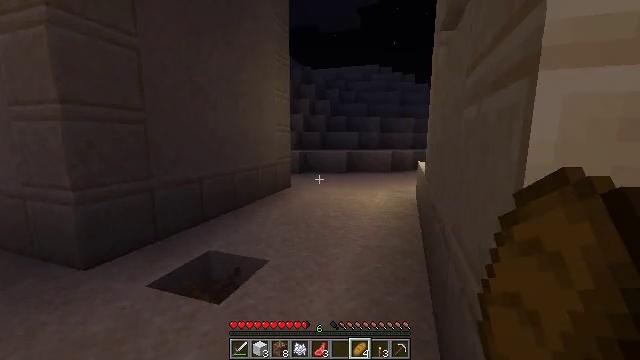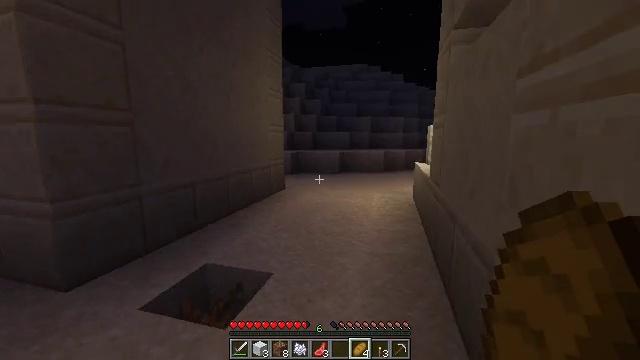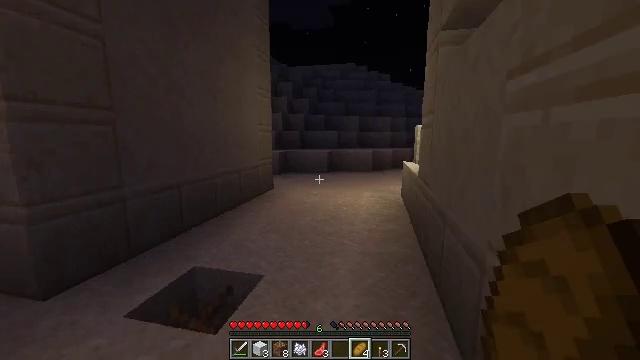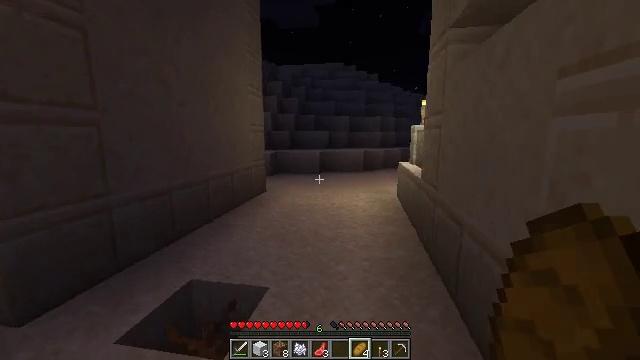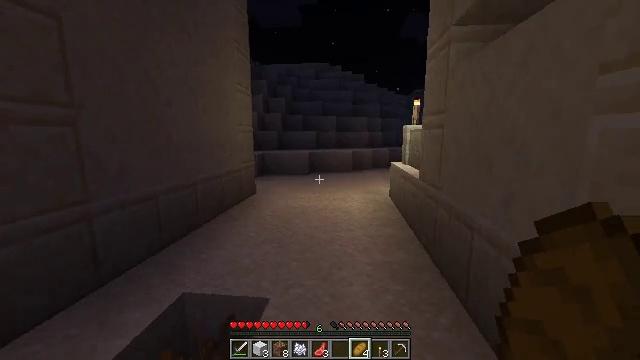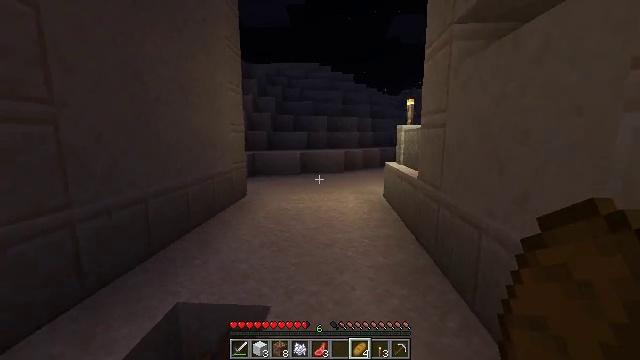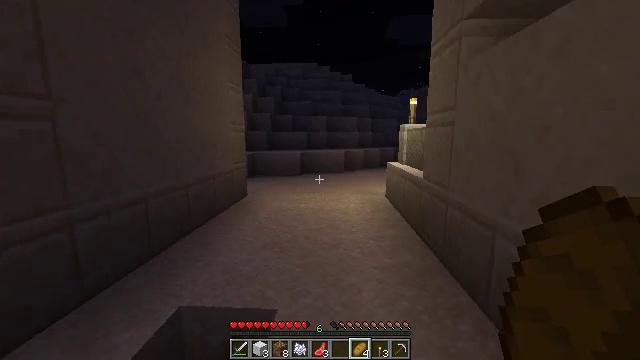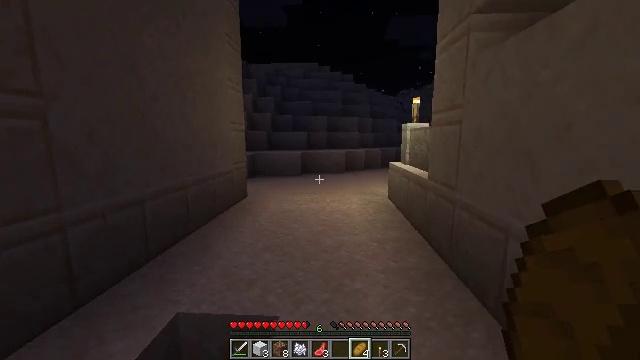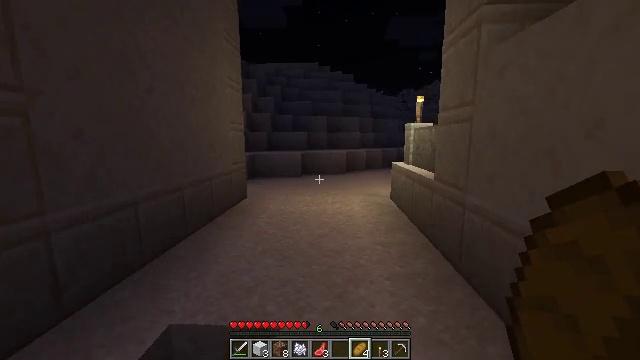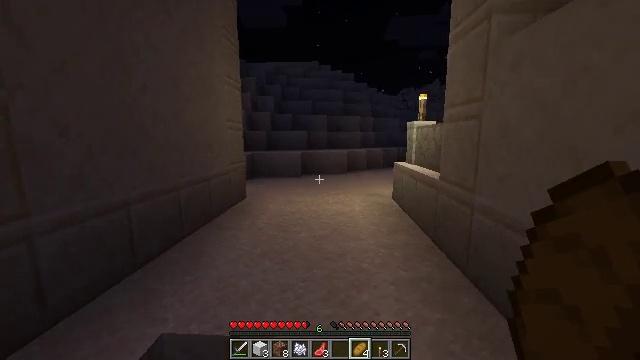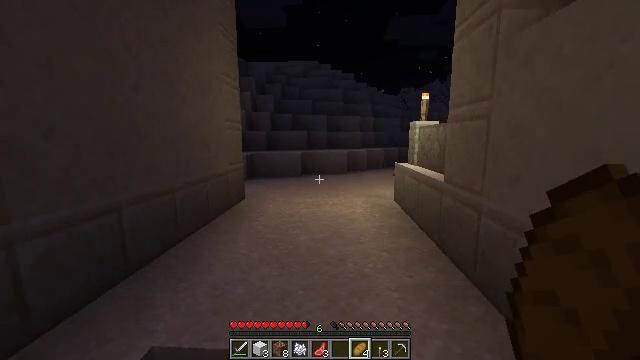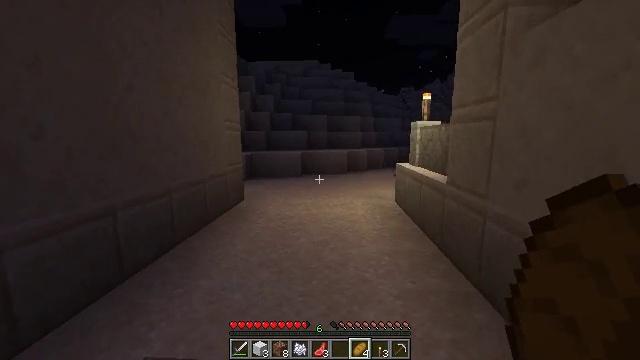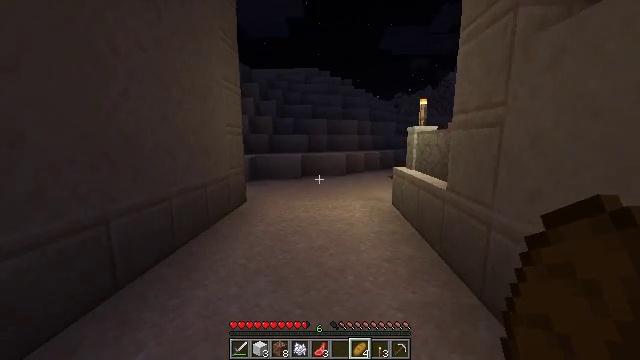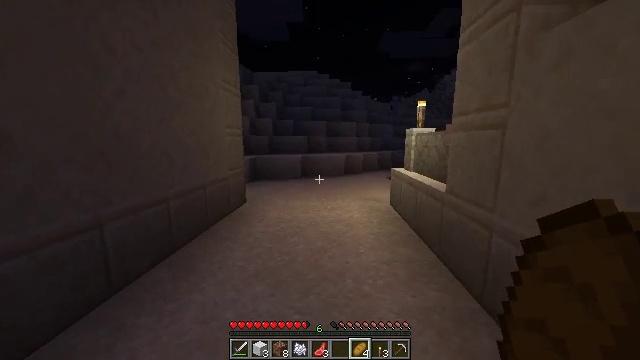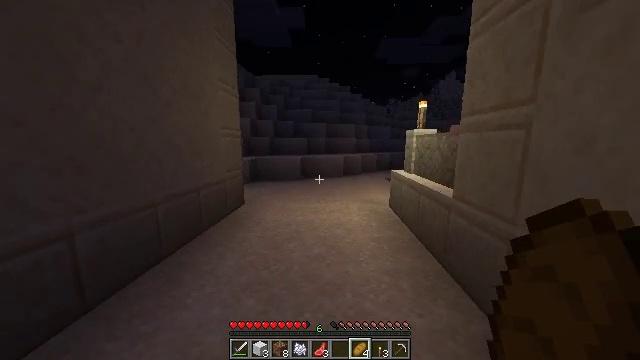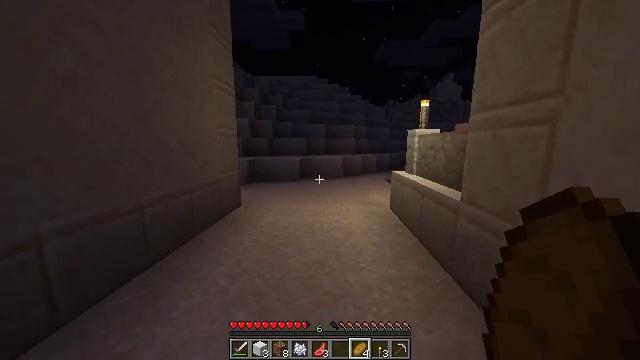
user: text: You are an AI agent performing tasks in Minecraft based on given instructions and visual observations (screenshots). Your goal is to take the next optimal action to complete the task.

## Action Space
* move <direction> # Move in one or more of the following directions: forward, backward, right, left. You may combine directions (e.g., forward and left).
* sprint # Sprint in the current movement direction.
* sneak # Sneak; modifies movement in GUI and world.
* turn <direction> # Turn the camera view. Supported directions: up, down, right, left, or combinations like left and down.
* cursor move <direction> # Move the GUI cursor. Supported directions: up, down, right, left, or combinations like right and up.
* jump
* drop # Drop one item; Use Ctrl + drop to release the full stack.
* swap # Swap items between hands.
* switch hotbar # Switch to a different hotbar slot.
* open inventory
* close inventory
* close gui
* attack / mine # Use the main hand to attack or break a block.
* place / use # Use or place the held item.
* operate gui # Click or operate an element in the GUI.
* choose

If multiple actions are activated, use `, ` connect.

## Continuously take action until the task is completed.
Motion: motion action
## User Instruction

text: Mine the green bed.
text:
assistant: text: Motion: move forward and move left, turn right
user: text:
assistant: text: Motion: move forward and move left, turn right
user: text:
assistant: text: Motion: move forward and move left, turn right
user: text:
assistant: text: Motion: move forward and move left, turn right
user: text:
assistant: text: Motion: turn right
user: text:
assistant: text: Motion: no_op
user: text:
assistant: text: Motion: move forward
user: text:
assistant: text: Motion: move forward
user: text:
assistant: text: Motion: move forward
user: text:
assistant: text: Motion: no_op
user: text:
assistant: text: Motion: move forward
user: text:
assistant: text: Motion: move forward
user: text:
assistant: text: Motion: move forward
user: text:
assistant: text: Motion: move forward
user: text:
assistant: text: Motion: move forward
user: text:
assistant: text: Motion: move forward
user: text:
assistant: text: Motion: move forward
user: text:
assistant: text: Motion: move forward, turn right
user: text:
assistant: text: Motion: move forward, turn right
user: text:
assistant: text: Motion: move forward, turn right
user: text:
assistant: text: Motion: move forward, turn right
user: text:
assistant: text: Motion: move forward, turn right
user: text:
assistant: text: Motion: move forward, turn right and down
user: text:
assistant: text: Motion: move forward, turn right and down, jump
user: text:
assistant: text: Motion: move forward, turn right and down, jump
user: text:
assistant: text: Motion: move forward, turn right and down, jump
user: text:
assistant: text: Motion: move forward, turn right, jump
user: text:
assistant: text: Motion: move forward, turn right and down, jump
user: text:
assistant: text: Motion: move forward, turn right and down, jump
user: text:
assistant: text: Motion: move forward, turn right and down, jump